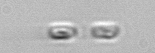
Label: Skeletonema